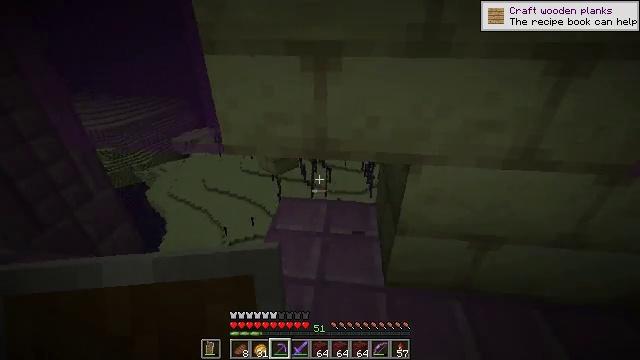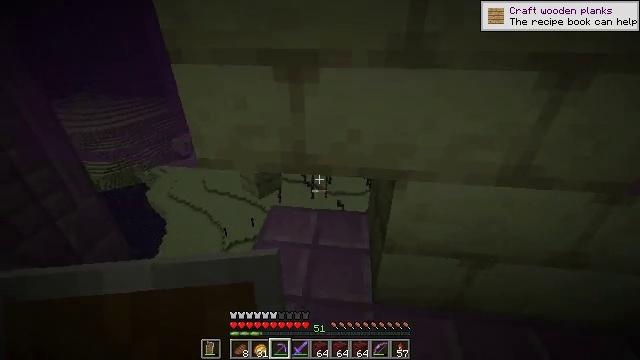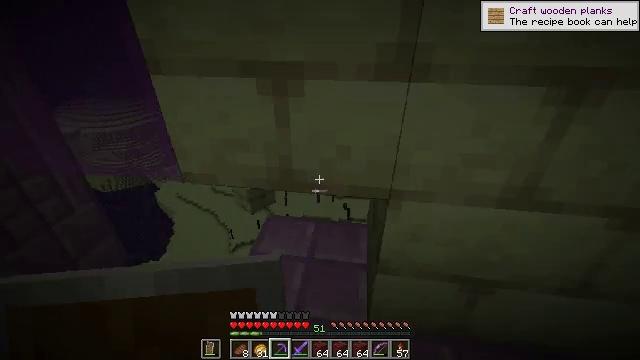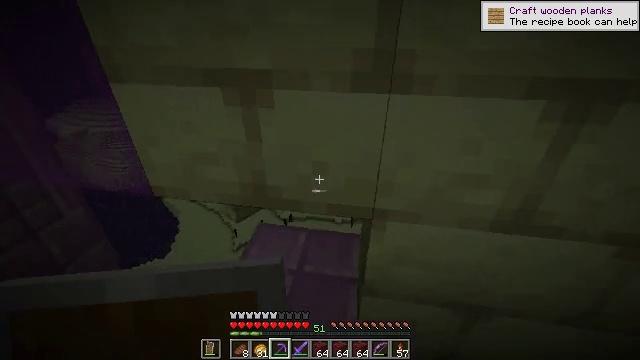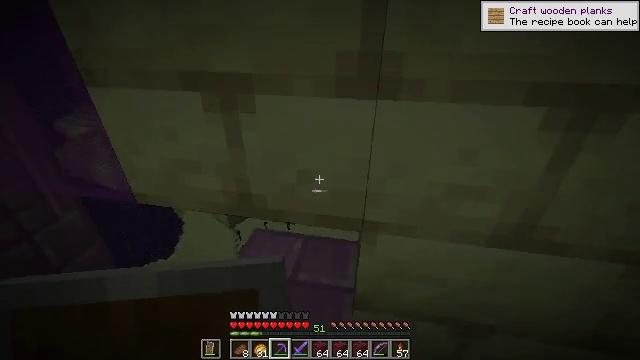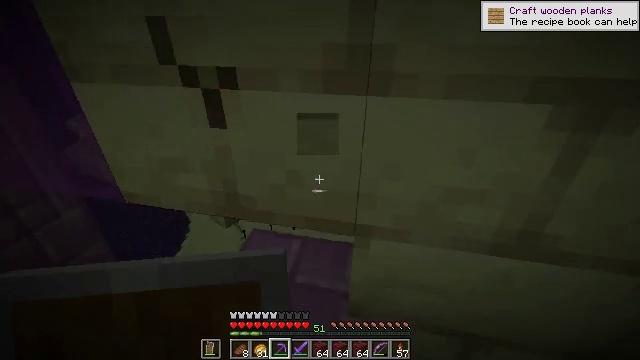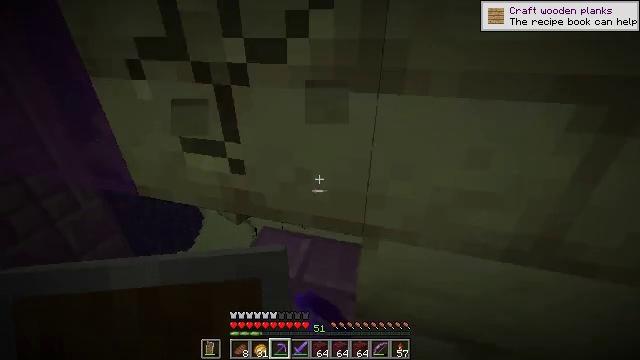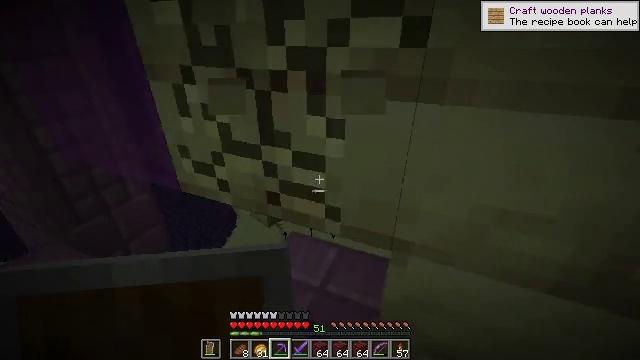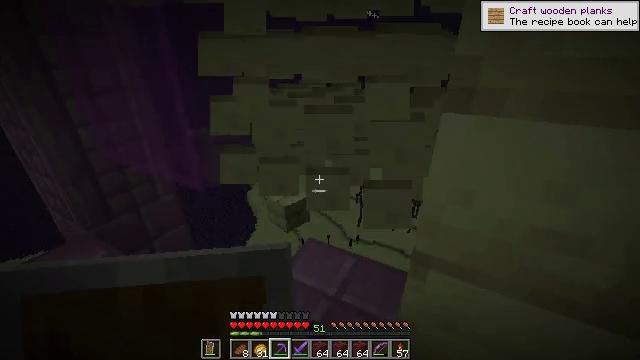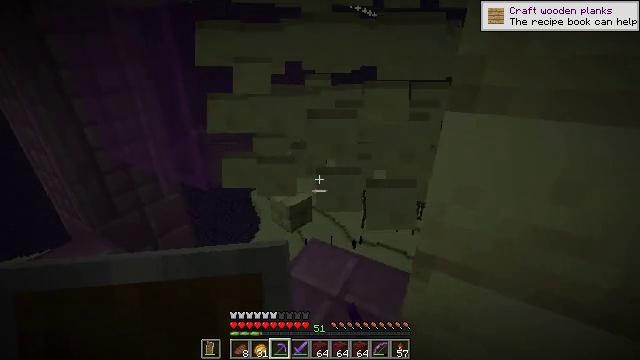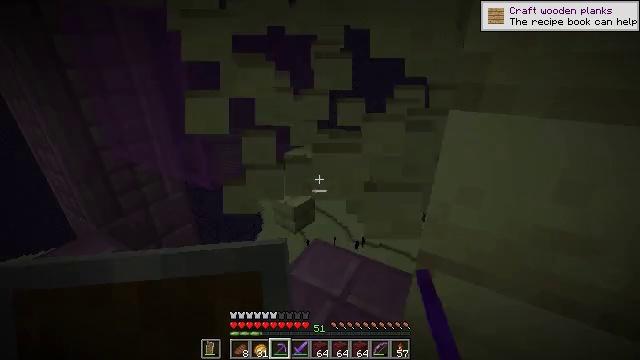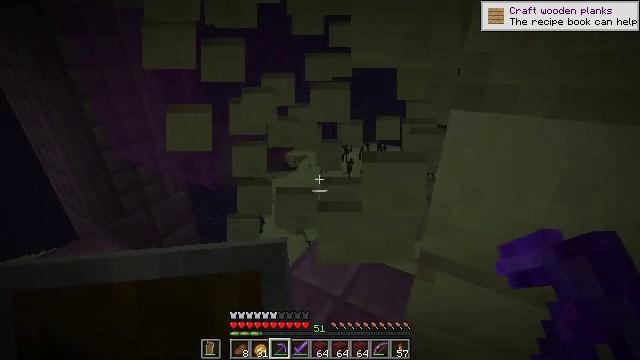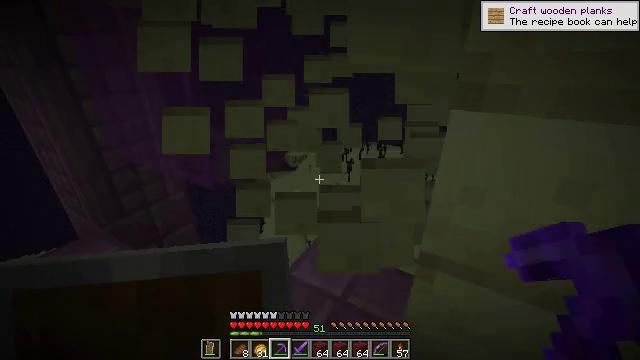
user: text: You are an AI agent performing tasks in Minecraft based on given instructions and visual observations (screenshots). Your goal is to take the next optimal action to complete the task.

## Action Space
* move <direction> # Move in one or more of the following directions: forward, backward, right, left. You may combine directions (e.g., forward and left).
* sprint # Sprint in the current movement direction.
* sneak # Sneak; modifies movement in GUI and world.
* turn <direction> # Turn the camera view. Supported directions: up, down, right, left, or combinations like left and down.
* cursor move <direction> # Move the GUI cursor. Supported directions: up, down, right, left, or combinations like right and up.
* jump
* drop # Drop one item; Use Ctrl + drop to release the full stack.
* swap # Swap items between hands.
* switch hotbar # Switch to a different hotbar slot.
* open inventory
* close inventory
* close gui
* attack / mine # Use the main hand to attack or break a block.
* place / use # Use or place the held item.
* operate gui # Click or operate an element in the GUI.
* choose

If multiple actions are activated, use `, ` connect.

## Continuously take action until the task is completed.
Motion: motion action
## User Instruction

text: Get end stone bricks for building or crafting.
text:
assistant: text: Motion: move forward and move right
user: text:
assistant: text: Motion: move forward and move right, turn left
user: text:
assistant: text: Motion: turn left
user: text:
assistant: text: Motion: turn left
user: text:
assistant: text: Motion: turn left, attack / mine
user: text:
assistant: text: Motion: turn left, attack / mine
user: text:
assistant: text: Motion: turn left and up, attack / mine
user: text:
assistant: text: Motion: turn left and up, attack / mine
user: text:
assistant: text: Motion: attack / mine
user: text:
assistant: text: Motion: attack / mine
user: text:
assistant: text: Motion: attack / mine
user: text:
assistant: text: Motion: attack / mine
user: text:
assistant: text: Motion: attack / mine